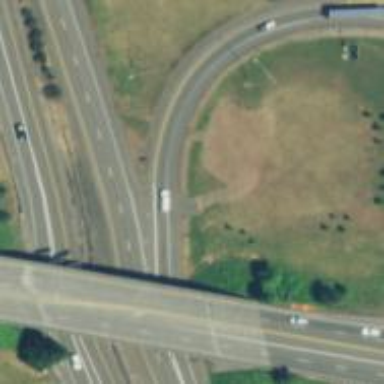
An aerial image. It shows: Trunk link highway.